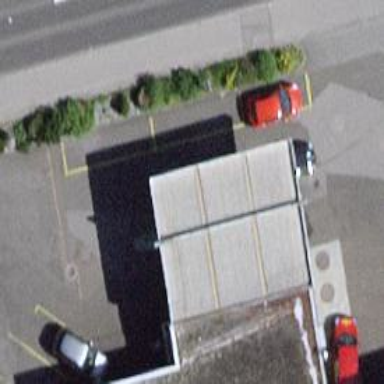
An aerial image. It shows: Fuel station.